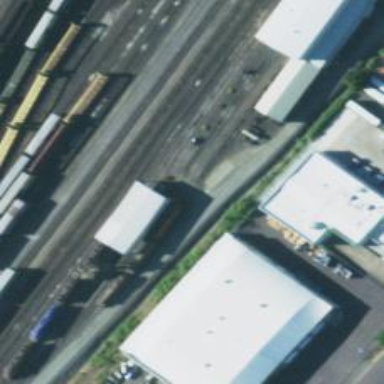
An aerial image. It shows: Railway yard.